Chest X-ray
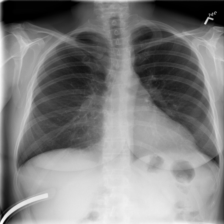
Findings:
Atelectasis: negative
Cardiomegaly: negative
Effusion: negative
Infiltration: negative
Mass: negative
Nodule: negative
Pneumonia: negative
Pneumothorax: negative
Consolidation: negative
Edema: negative
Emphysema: negative
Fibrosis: negative
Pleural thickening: negative
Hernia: negative